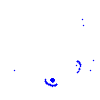
Particle: proton